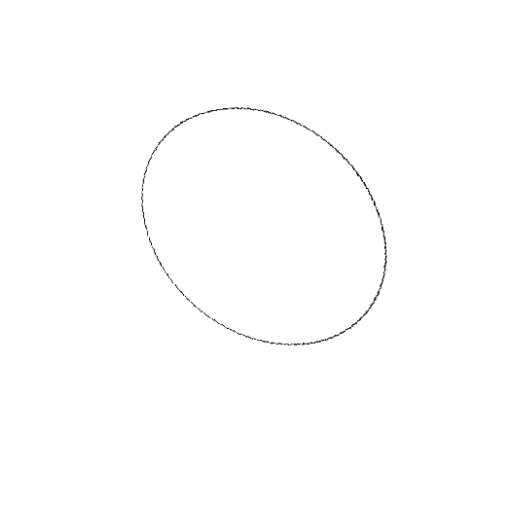
Crossing number: 0